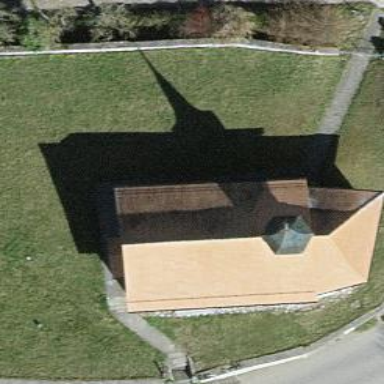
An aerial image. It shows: Place of worship.